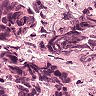
Metastatic tissue present: yes